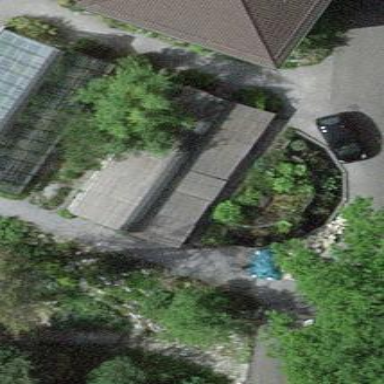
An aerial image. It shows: Greenhouse.